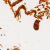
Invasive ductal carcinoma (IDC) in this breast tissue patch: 0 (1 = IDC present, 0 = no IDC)